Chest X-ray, PA view. Patient: 60 years old, sex F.
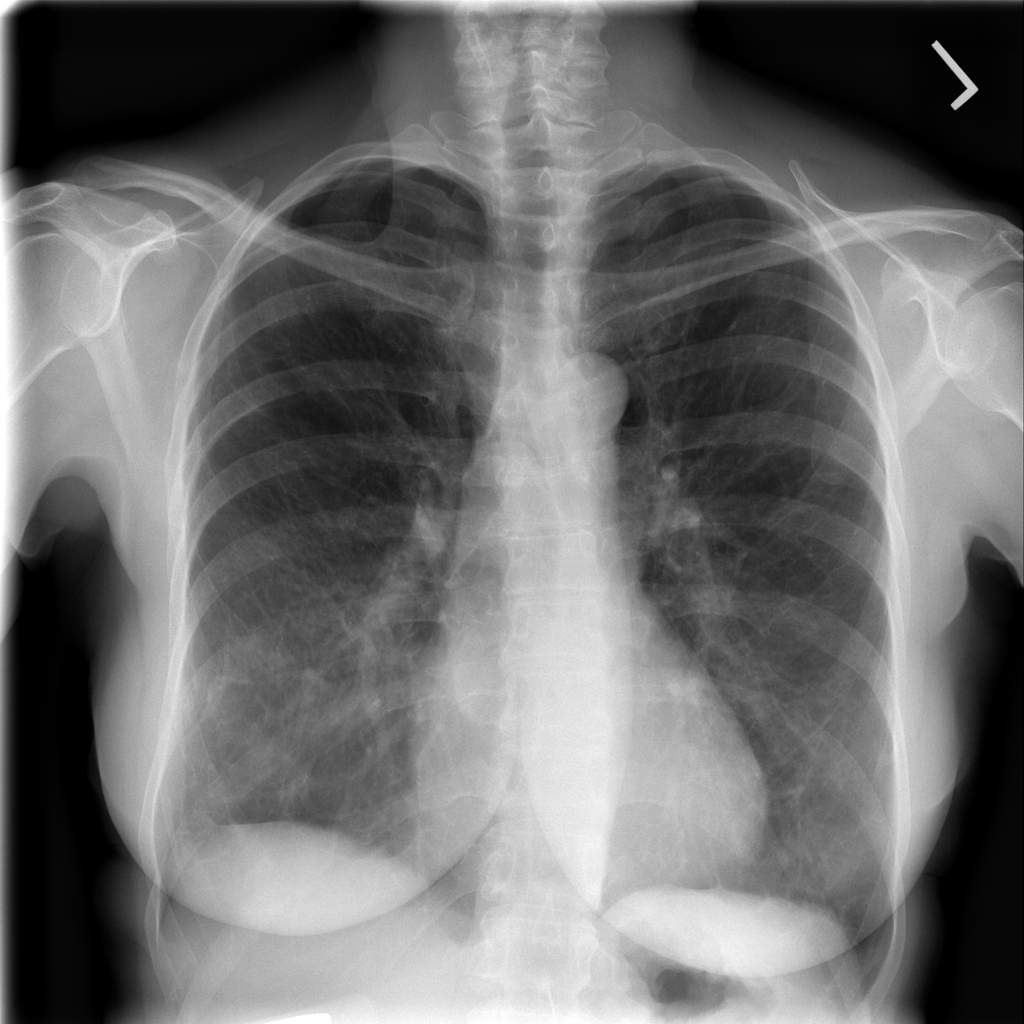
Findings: No Finding